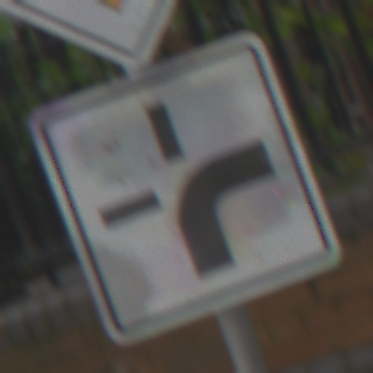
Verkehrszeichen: VerlaufVorfahrtsstrasse3
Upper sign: Vorfahrtsstrasse
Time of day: MorningAfternoon
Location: Outdoor (Urban)
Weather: Overcast
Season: NotSpecified
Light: Natural